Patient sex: M
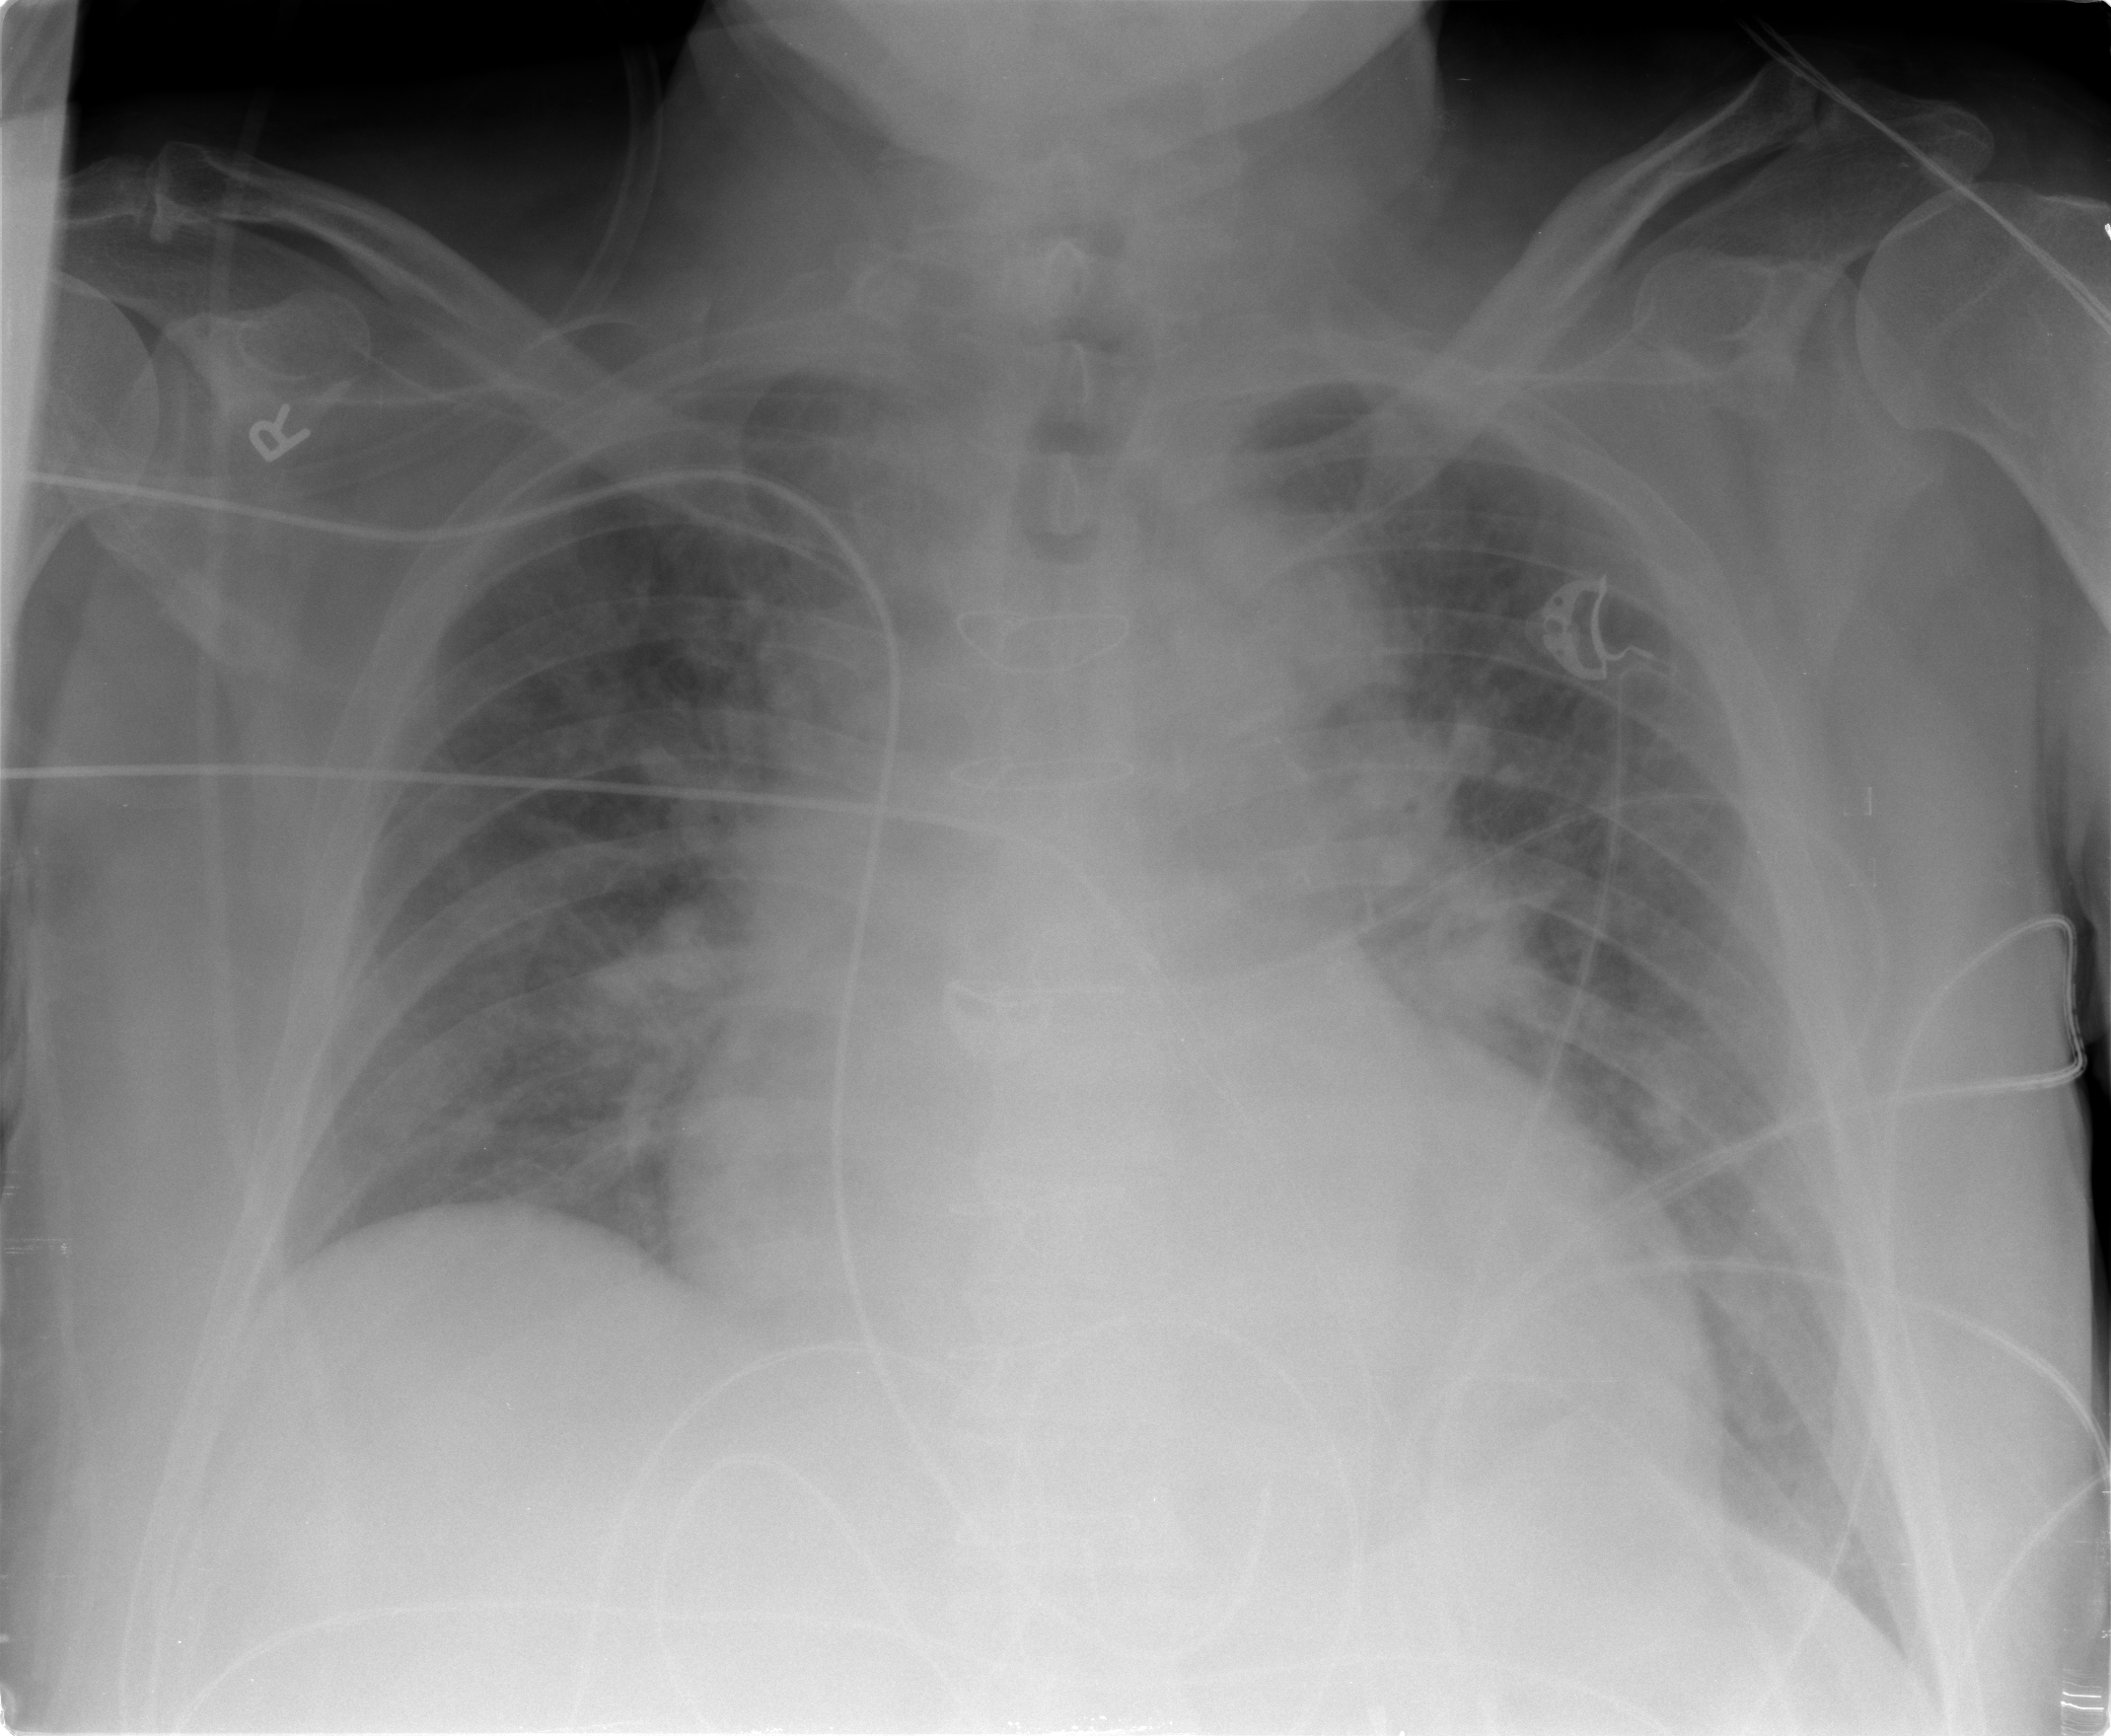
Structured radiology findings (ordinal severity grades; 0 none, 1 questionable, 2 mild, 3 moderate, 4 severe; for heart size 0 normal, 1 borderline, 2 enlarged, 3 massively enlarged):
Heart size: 3
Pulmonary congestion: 3
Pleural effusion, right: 0
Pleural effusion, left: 0
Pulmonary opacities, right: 2
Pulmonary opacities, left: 2
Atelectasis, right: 0
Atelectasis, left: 0